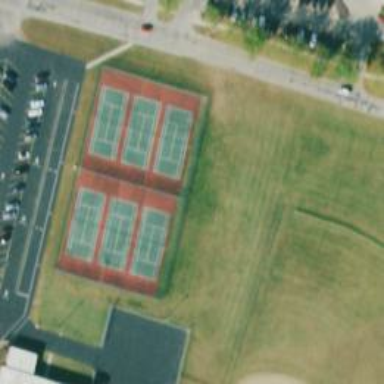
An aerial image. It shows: Tennis court on pitch designated for leisure land.